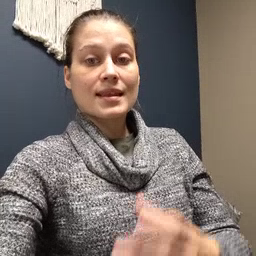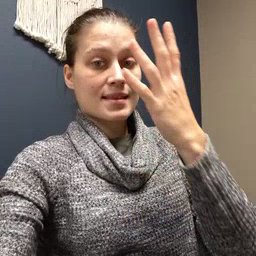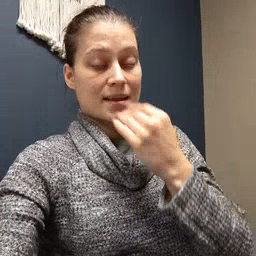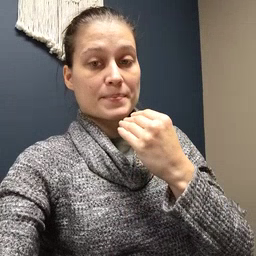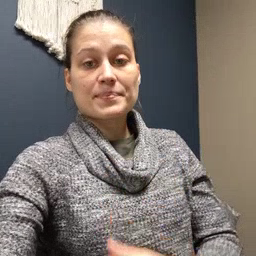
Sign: nap